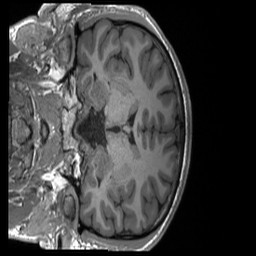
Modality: T1w
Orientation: coronal
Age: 23
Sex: male
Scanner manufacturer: siemens
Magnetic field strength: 3 T
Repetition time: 2.4 s
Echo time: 0.00224 s